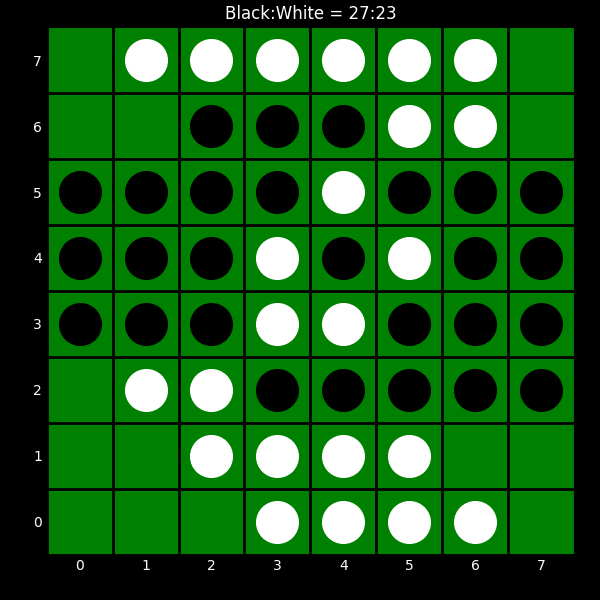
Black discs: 27
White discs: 23